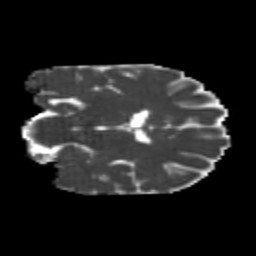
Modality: MD
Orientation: coronal
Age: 22
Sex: female
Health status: healthy
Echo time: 0.074 s